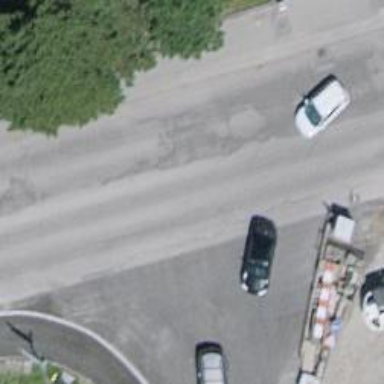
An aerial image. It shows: Unclassified road with asphalt surface. It has designated cycle lane.